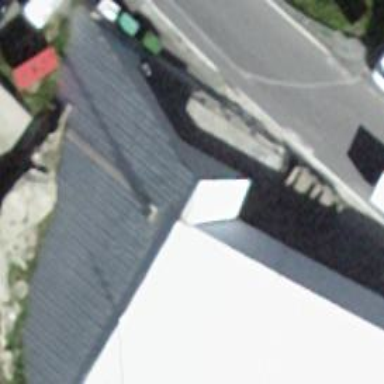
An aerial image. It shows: Restaurant.